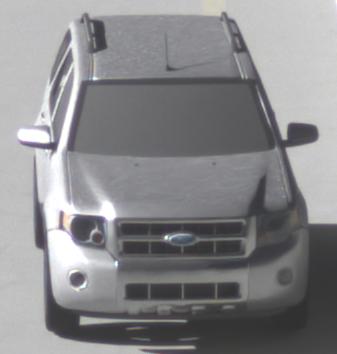
Make: Ford
Model: Escape Hybrid
Detailed model: -
Model produced from: 2004
Model produced until: 2012
Doors: 5
Color: white
Road condition: dry road
Daytime: morning or afternoon
Contrast: high contrast